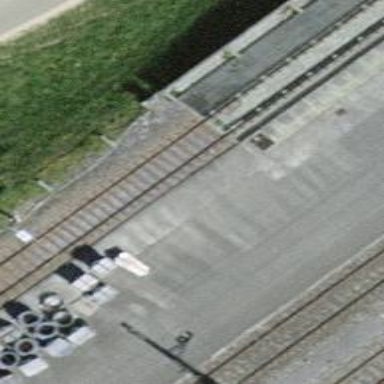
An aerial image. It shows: Railway switch.